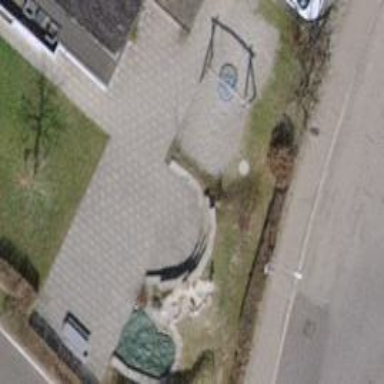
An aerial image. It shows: Playground area for leisure activities on the land.